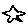
Label: star